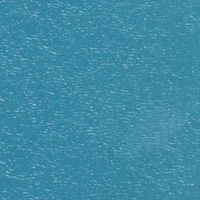
EUNIS habitat code: 14
Species observed at this site:
Dryas octopetala
Menyanthes trifoliata